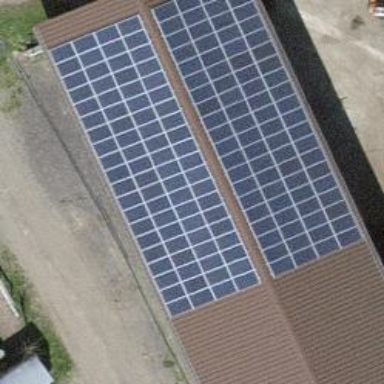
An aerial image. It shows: Solar power generator using photovoltaic panels.